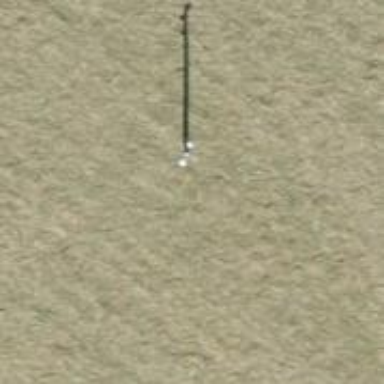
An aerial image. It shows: Minor power line.